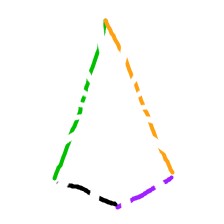
Shape: kite